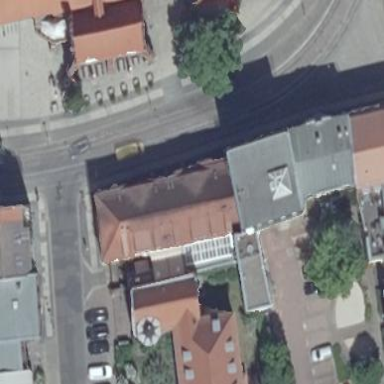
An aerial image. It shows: Baroque-style building.